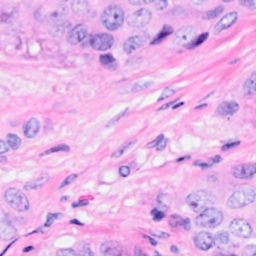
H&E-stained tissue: Breast